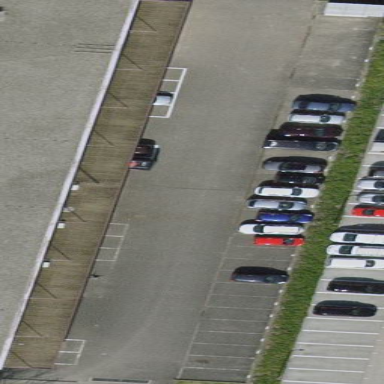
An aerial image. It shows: Parking area with surface.